Question: I have an UIViewController subclass and an IBOutlet named map to an MKMapView instance.
So far, so great, but sometimes the app crashes without a reason when the view controller triggers the 'viewDidLoad' method. This is absolutely randomly, but only happens when I created around three instances and then create a new one and push it into a navigation controller (however, I have only one of these view controllers at the same time in the navigation controller stack!).
Here is the code of the 'viewDidLoad' method:
'''
- (void)viewDidLoad
{
[super viewDidLoad];
[map setDelegate:self];
[map setMapType:MKMapTypeStandard];
[map setShowsUserLocation:YES];
if(area)
self.area = area;
}
'''
The stacktrace shows that it crashes when I call '[map setShowsUserLocation:YES];' but only on this line (when I comment it out, it never crashes). Here is the stacktrace:

(Sorry for the picture, but I was too lazy to type it all).
Does anyone knows what happens there an why it crashes?
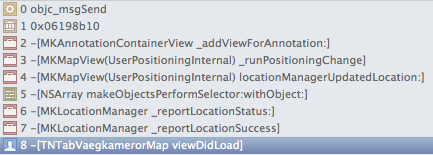
Answer: Try setting '[map setShowsUserLocation:NO];' in your 'viewDidUnload'. I have a similar situation, but I recreate the MKMapView programmatically every time the view reloads, and haven't seen this problem.